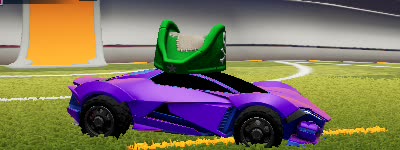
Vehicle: werewolf